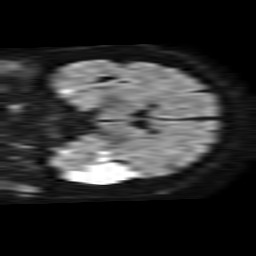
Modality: TRACE
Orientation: coronal
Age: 53
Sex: male
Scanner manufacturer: philips
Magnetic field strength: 1.5 T
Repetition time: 3.481 s
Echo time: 0.07039 s